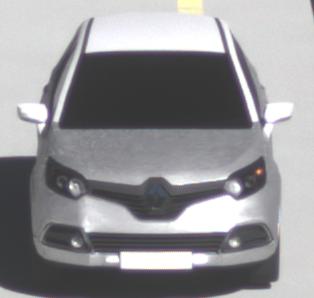
Make: Renault
Model: Captur ENERGY TCe 90
Detailed model: Captur (I)
Model produced from: 2013/06
Model produced until: 2015/05
Doors: 5
Color: white
Road condition: dry road
Daytime: morning or afternoon
Contrast: high contrast